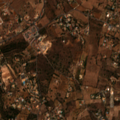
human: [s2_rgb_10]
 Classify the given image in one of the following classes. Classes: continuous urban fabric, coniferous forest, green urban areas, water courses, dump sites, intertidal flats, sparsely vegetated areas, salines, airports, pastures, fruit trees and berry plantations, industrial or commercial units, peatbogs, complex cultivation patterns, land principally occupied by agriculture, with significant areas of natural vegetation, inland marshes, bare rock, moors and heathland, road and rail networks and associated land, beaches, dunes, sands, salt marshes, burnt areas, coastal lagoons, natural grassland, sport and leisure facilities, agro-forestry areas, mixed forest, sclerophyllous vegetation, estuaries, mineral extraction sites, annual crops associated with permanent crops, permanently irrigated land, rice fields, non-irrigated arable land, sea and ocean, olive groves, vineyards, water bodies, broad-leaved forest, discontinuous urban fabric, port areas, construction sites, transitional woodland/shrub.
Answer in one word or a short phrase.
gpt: sport and leisure facilities, annual crops associated with permanent crops, complex cultivation patterns